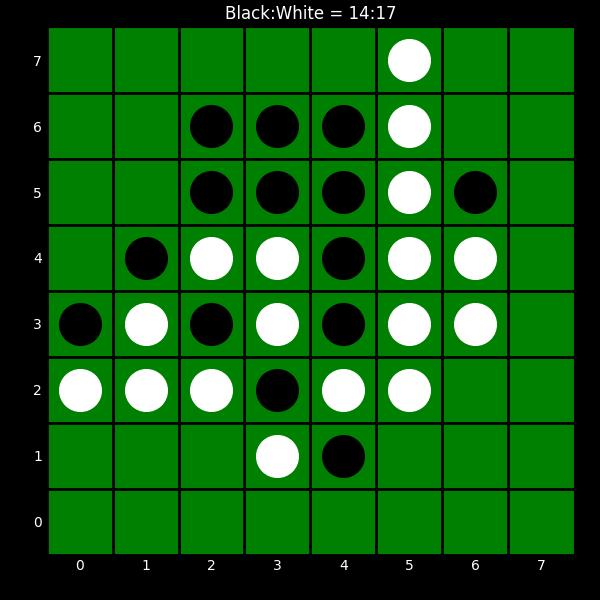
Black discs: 14
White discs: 17